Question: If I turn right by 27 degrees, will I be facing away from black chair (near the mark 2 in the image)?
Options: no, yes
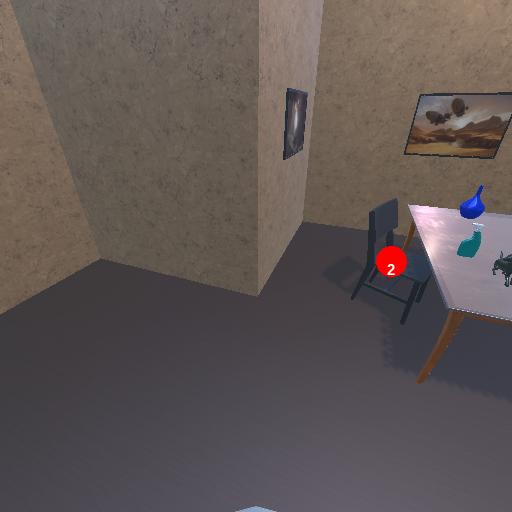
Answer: no